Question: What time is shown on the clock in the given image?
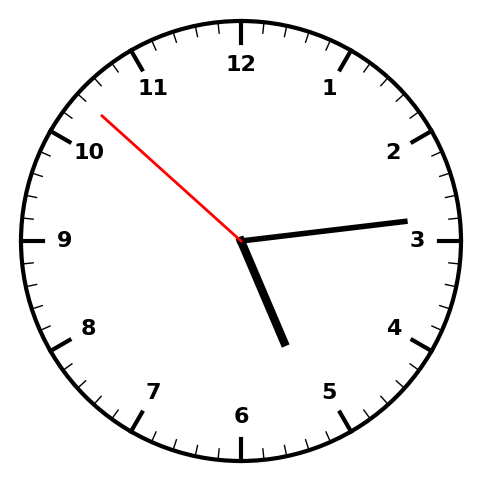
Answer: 05:13:52